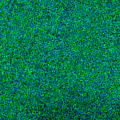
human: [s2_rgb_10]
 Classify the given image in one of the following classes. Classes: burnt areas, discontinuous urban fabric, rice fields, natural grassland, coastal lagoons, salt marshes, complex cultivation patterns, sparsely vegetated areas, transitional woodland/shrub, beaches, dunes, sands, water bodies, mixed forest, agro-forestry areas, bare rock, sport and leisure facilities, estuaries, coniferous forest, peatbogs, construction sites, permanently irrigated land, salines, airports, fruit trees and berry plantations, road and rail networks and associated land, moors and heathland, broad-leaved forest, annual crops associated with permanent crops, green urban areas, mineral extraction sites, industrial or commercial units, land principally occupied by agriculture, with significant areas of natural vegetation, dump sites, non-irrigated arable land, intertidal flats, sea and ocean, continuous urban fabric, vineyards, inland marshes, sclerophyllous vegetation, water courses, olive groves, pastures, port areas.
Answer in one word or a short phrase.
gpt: sea and ocean